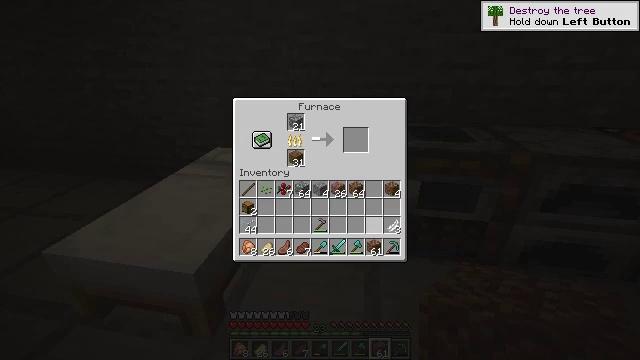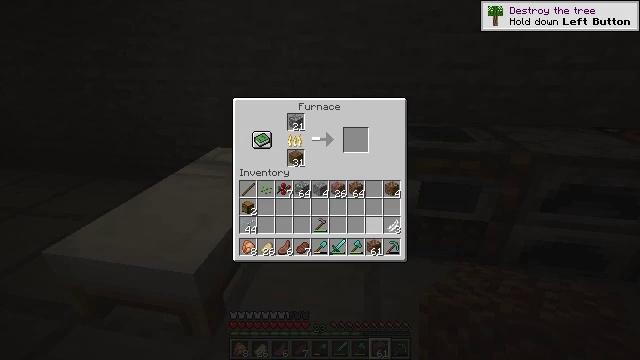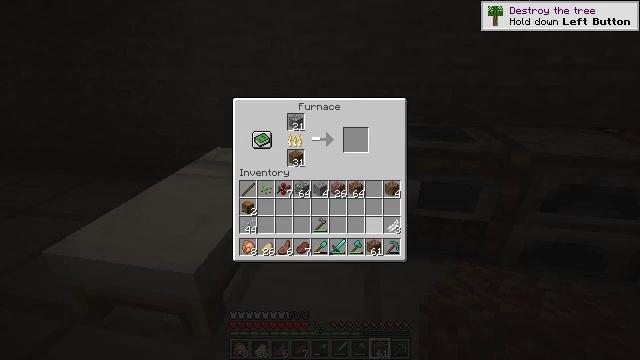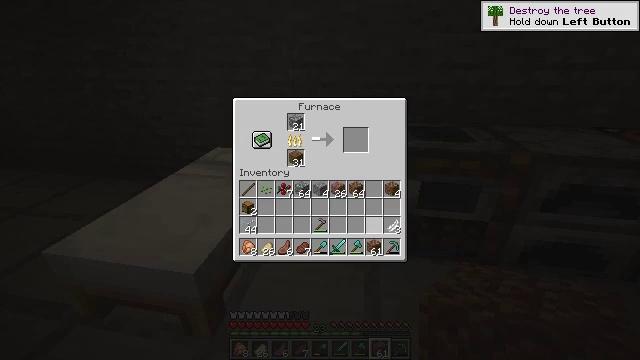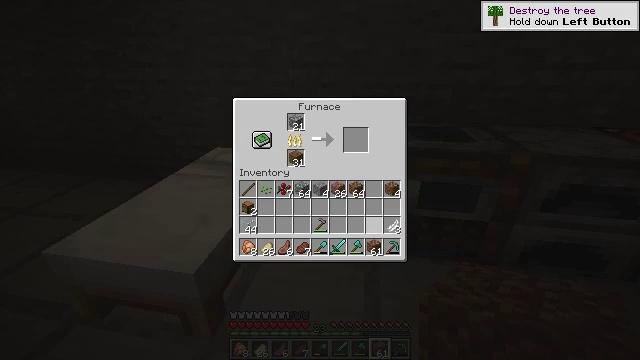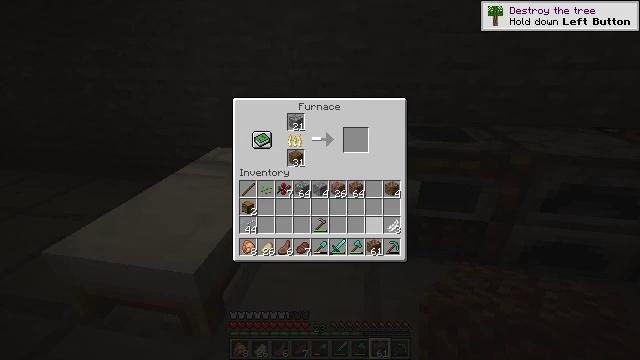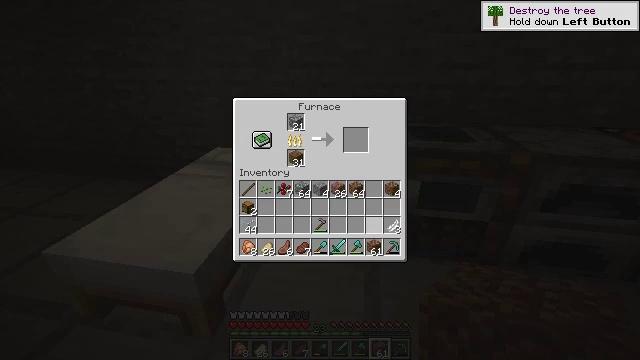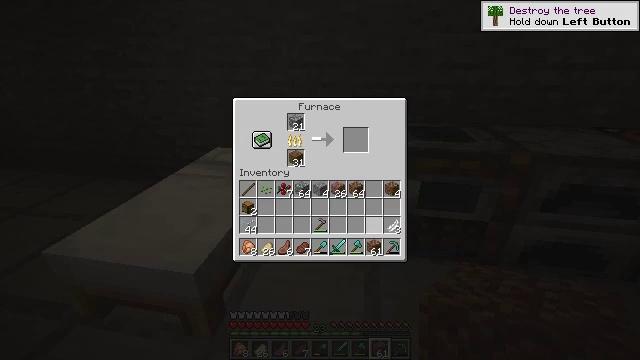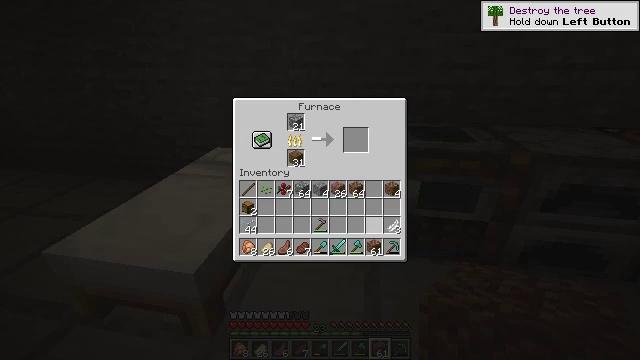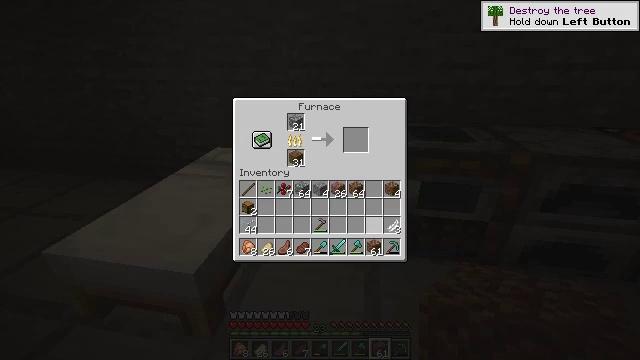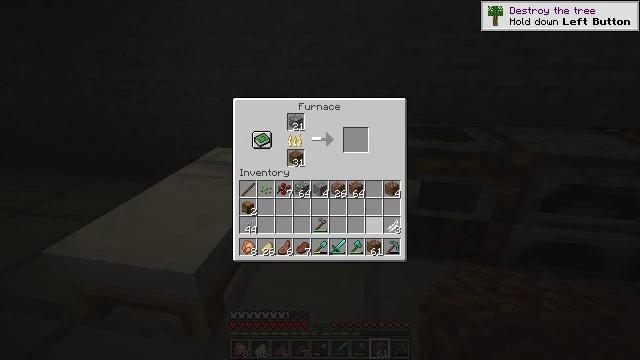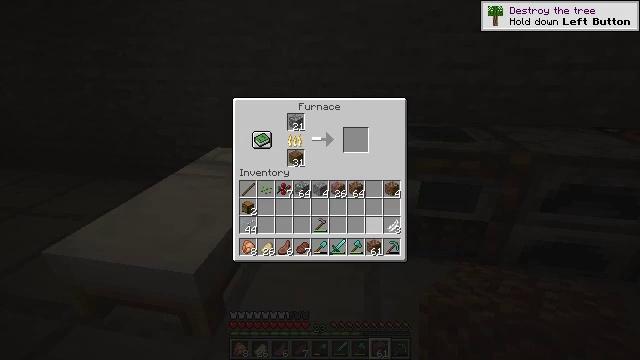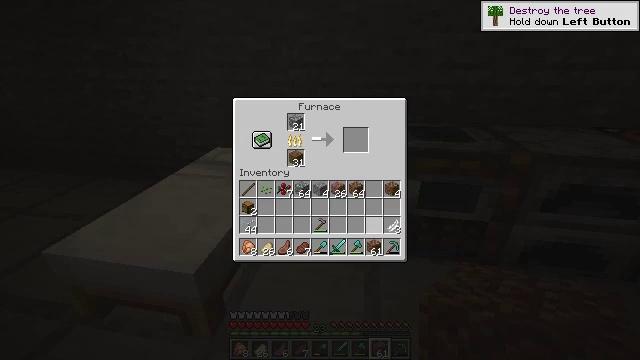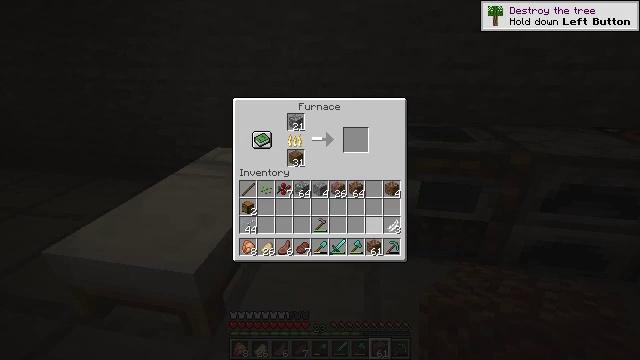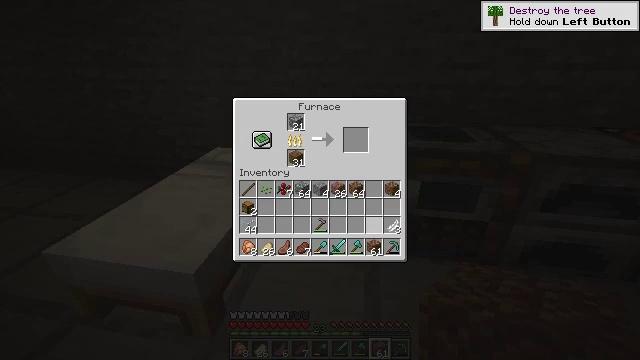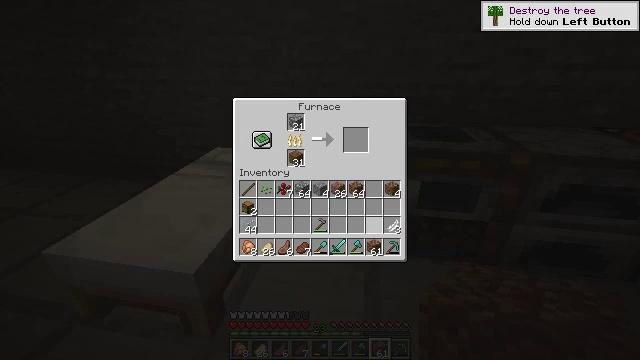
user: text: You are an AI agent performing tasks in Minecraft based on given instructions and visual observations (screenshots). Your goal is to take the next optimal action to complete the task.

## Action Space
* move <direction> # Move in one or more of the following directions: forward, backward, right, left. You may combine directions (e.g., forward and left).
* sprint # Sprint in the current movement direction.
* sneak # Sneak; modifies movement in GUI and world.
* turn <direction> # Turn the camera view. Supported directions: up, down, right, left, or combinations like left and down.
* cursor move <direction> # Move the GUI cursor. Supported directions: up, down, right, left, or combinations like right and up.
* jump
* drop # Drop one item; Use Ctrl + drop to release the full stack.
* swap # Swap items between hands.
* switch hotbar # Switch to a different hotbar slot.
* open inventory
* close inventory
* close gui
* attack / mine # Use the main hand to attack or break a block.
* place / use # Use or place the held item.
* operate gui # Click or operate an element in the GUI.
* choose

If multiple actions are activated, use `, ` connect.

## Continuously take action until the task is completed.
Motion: motion action
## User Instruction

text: Mine the sweet berry bush.
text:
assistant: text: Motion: no_op
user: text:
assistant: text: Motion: no_op
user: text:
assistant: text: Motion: no_op
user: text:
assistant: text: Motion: no_op
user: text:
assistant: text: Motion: no_op
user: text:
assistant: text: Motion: no_op
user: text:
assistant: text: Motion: no_op
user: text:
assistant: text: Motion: no_op
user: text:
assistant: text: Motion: no_op
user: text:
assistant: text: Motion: no_op
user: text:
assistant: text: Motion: no_op
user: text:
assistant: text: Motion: no_op
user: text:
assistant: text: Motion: no_op
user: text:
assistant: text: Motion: no_op
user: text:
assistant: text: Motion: no_op
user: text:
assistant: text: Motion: no_op
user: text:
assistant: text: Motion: no_op
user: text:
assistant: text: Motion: no_op
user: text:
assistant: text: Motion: no_op
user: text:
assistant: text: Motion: no_op
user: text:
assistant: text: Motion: no_op
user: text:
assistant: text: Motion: no_op
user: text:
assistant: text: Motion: no_op
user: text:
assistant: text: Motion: no_op
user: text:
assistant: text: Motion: no_op
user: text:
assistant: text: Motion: no_op
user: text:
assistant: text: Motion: no_op
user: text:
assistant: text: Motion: no_op
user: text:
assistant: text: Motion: no_op
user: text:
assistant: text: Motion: no_op